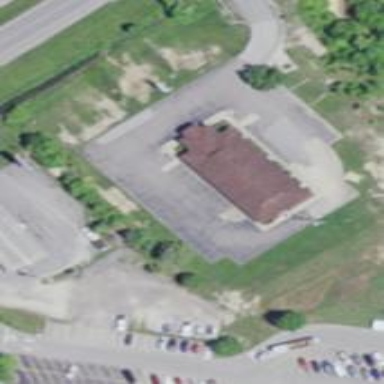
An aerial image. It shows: Clinic building offering healthcare services.